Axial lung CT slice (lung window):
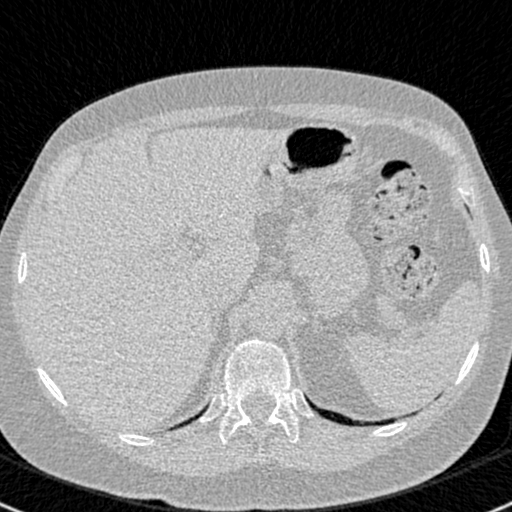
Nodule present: no